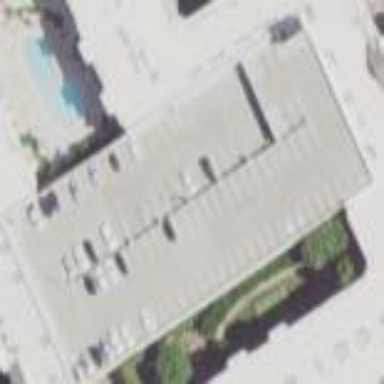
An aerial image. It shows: Multi-storey concrete parking building.